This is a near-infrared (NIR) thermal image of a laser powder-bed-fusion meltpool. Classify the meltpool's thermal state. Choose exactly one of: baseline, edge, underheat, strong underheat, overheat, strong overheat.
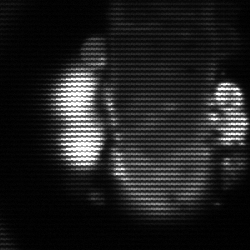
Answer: strong underheat